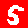
Digit: 5